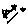
Label: star